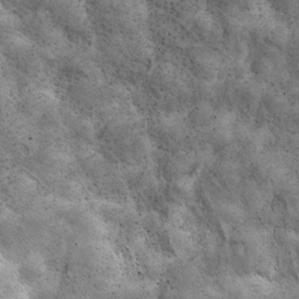
Label: non_frost